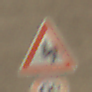
Verkehrszeichen: DoppelkurveZunaechstLinks
Zusatzzeichen unten: Geschwindigkeit90
Umgebung: Roofed, Tunnel
Tageszeit: Midday
Wetter: NotSpecified
Licht: Natural
Jahreszeit: NotSpecified
Kontrast: MediumContrast